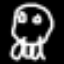
Label: frog